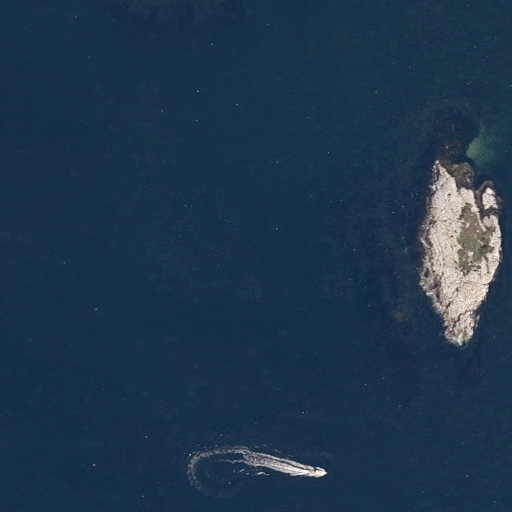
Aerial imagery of island in Maine named Cedarbush Island containing open water and herbaceous wetlands